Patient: sex M, age 50
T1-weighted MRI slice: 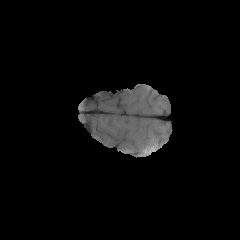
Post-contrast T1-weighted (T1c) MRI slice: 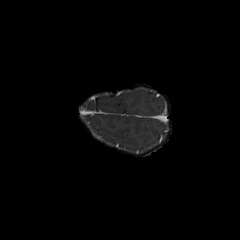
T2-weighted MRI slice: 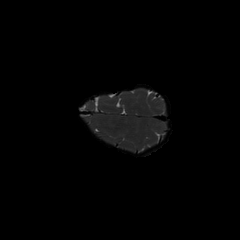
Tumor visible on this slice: no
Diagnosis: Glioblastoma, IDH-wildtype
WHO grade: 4